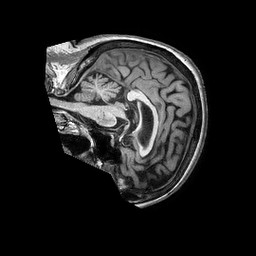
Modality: T1w
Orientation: sagittal
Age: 74
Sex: female
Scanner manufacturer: philips
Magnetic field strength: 3 T
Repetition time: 0.006635 s
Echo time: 0.00299 s